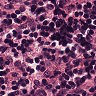
Metastatic tissue present: no